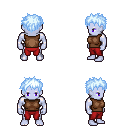
a pixel art fantasy rpg character, male body template, dark elf, purple skin, brown sleeveless shirt, red pants, white cyan bedhead hairstyle, four views (front, back, left, right), 2x2 character sprite sheet, small pixel art, hard edges, no anti-aliasing